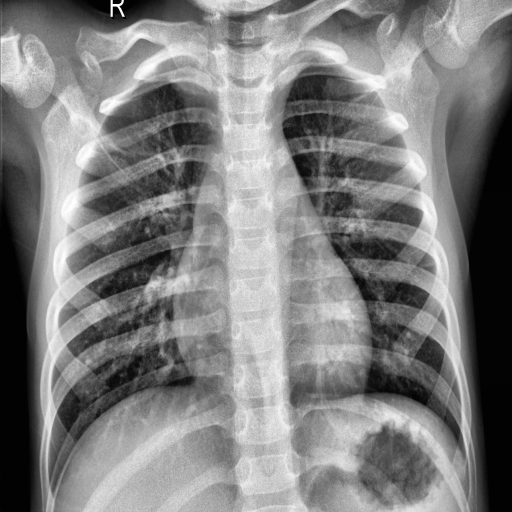
Finding: NORMAL